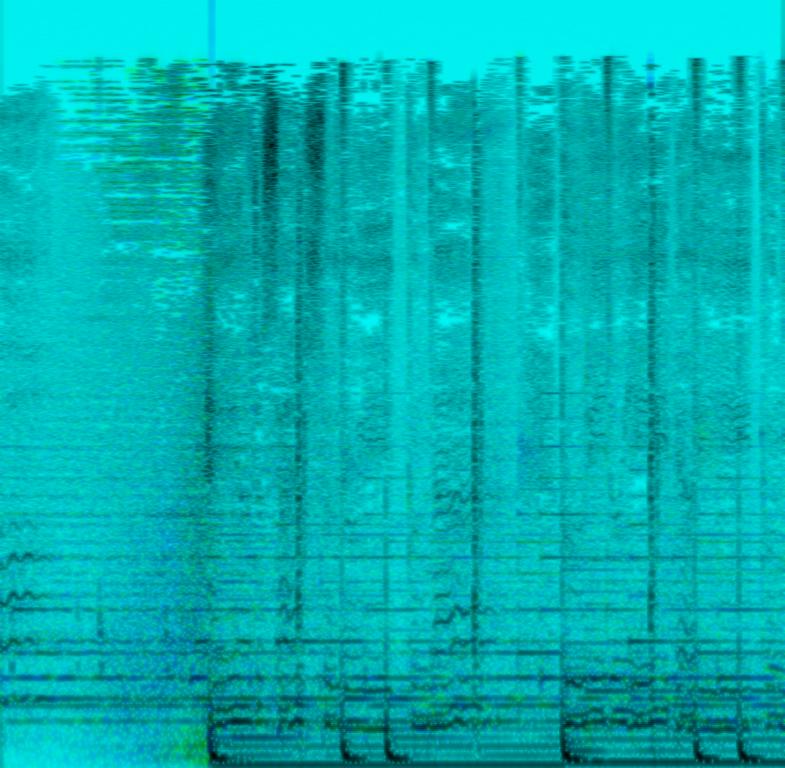
A male vocalist sings this soft Korean Melody. The tempo is medium with a romantic piano accompaniment, steady drumming, simple bass lines, chimes, synthesiser arrangements and male vocal backup. The song is a soft, mellow, romantic, emotional, sentimental, dulcet, melodic love song. This song is a Korean Soft Pop/K-pop song.